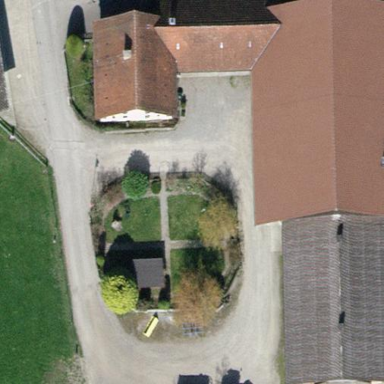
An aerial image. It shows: Farmyard area.